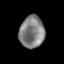
Tissue: lung
Cell type: Myeloid cells
Senescence score: 0.1986
Nuclear area (px): 786
Mean DAPI intensity: 126.561